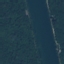
Land use / land cover: River